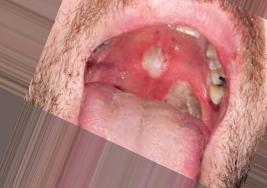
Condition: Mouth Ulcer